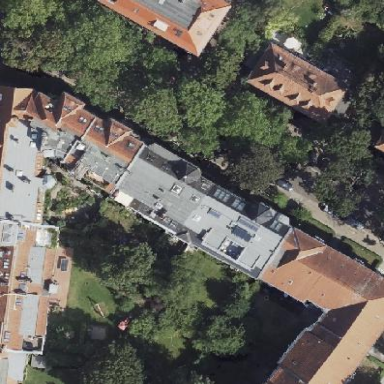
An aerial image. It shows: Gabled roof apartments building.